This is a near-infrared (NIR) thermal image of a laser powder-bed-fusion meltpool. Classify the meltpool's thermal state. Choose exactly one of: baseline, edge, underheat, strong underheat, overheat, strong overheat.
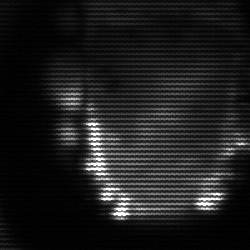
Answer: baseline